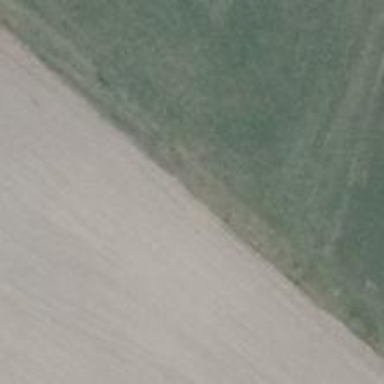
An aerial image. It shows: Grassy track road with grade 4 track type.